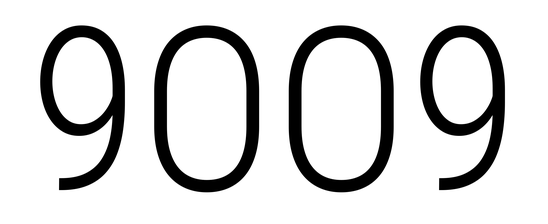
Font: Roboto_Condensed_Light